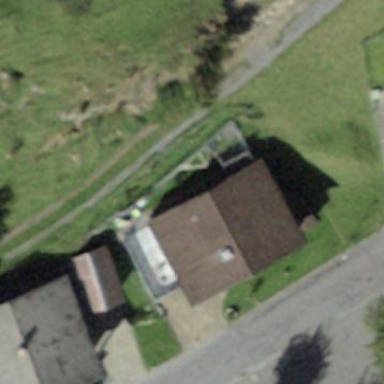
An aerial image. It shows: Detached building.